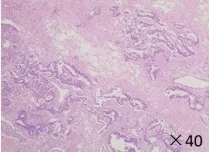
Histopathology and immunohistochemistry of the patient. (A, D), H&E stain.
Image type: pathology (h&e)